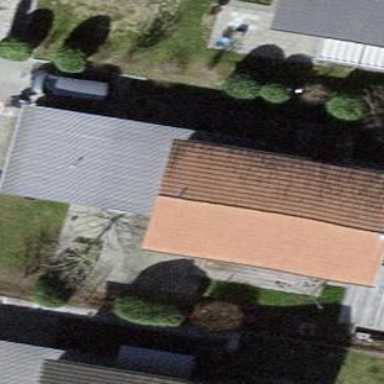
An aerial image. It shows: Garage building.